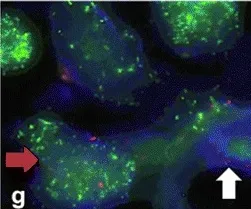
Imaging and Histopatological features of MB2. (g) N-Myc oncogene amplification (green spots) detected in neoplastic nuclei (blue) and centromere 8 signals (red spots) using CEP8/BAC as FISH probes. Red arrow: N-Myc amplified cell. White arrow: N-Myc dyploid cell.
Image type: pathology (fish)